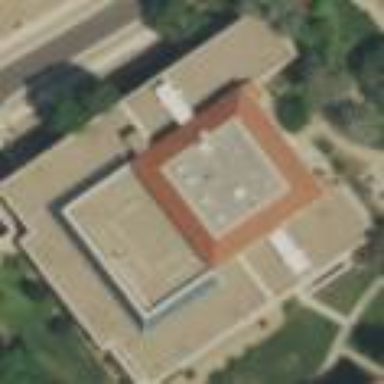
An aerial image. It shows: Library building.